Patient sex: M
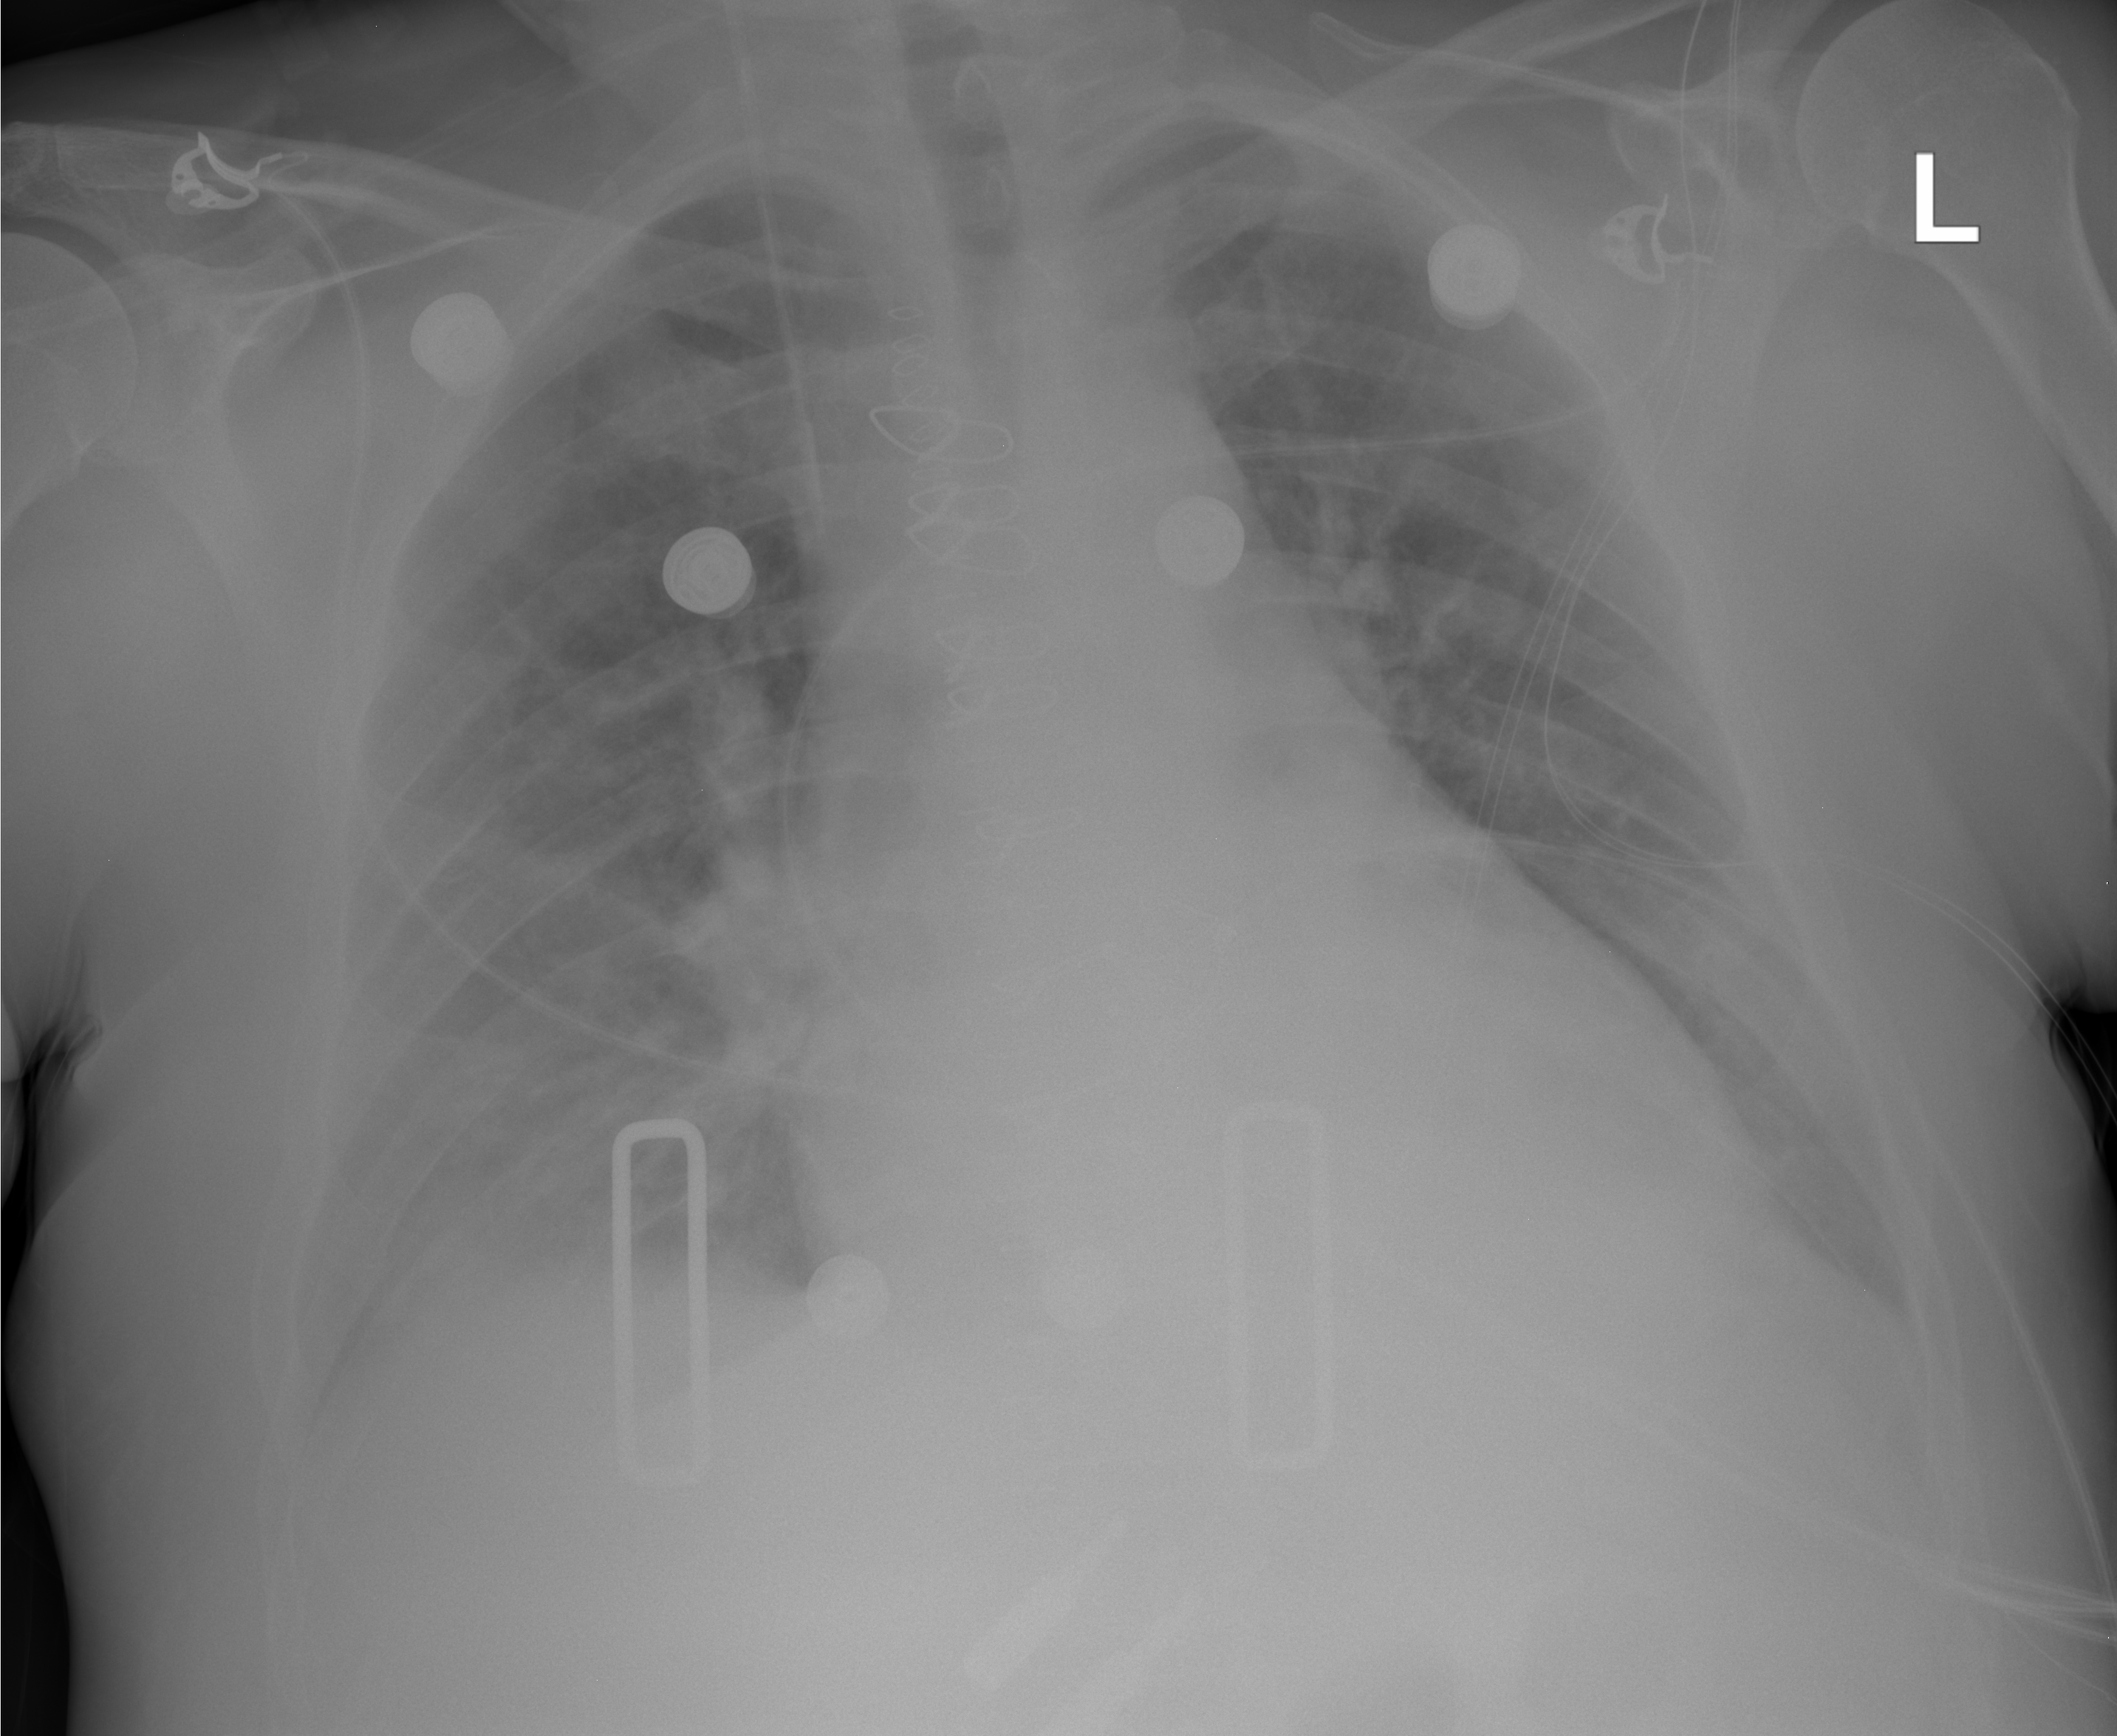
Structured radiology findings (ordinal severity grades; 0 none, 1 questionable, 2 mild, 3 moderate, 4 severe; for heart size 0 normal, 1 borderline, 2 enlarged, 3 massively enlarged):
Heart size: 3
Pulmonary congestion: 3
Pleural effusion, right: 3
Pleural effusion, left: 2
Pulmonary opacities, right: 0
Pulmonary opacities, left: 0
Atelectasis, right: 0
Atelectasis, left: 0